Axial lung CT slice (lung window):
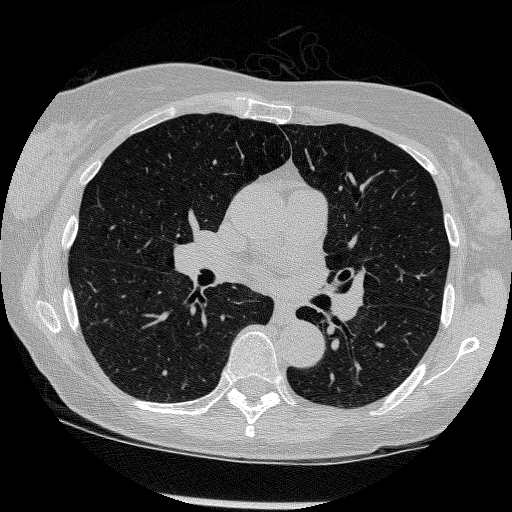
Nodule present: no